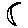
Label: moon